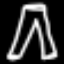
Label: pants